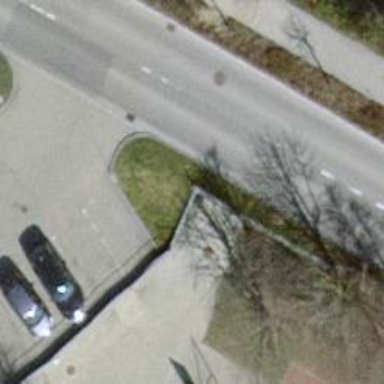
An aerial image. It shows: Service road with paving stones going through tunnel.